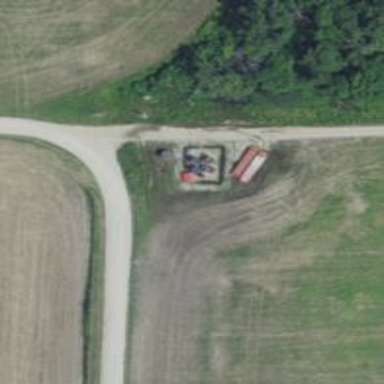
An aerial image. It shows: Storage tank that is man-made.